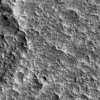
Atmospheric dust classification: not_dusty